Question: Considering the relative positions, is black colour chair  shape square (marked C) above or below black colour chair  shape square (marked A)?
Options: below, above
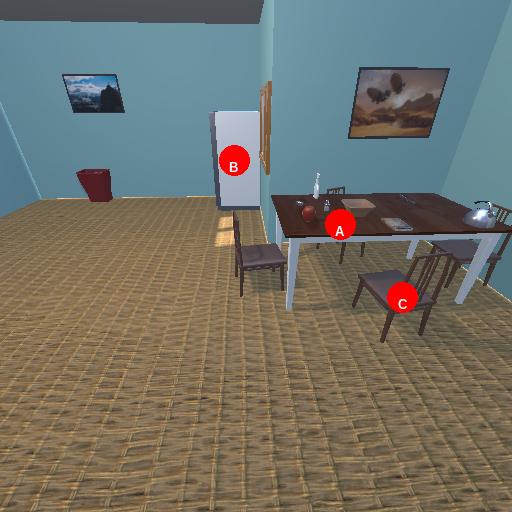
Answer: below